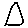
Label: triangle